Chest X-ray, PA view. Patient: 29 years old, sex M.
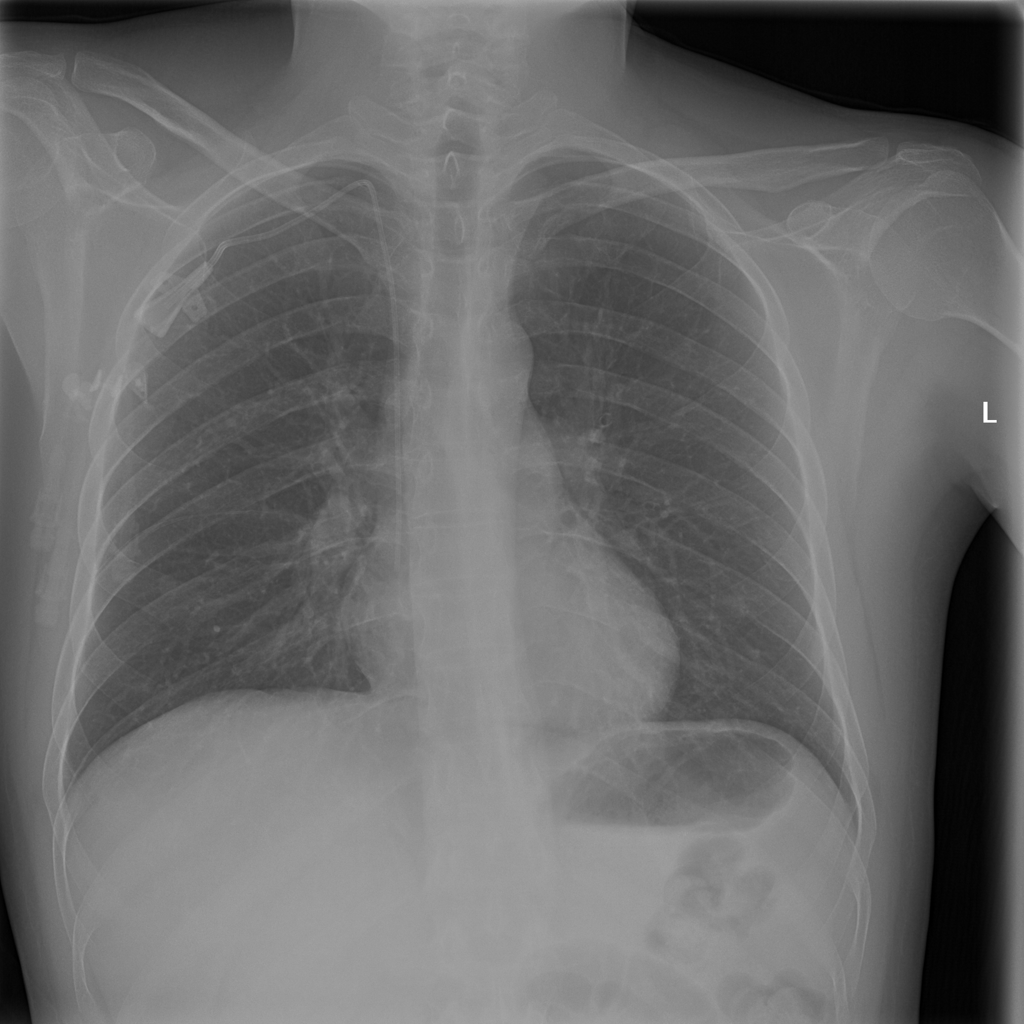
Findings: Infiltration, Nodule